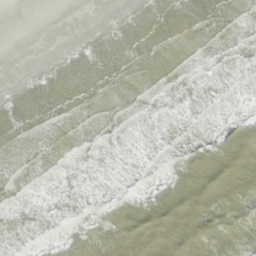
Label: beach